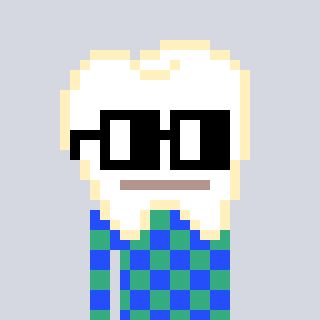
a pixel art character with square black glasses, a tooth-shaped head and a teal-colored body on a cool background